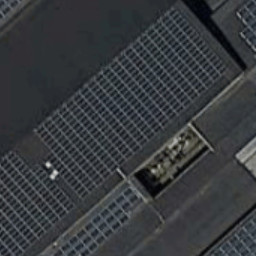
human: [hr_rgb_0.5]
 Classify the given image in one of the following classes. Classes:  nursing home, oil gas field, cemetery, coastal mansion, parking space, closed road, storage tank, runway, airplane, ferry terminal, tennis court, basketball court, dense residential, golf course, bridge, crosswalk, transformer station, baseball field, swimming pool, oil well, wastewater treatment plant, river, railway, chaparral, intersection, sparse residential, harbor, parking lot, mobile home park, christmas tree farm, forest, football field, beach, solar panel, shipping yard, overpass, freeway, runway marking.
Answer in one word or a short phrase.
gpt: solar panel